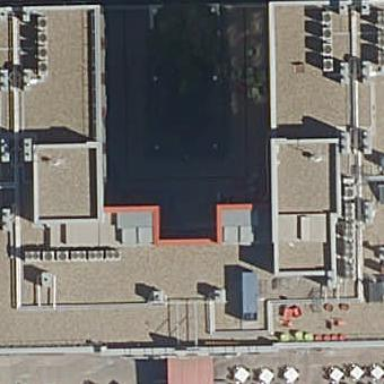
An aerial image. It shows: Hotel building.